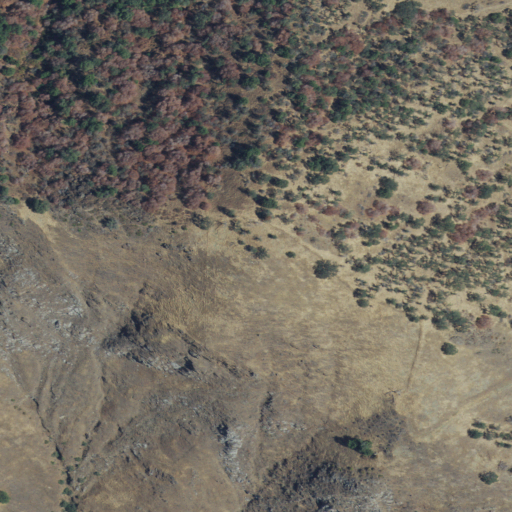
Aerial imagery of mountain in California named Blossom Peak containing grassland, shrub, and evergreen forest